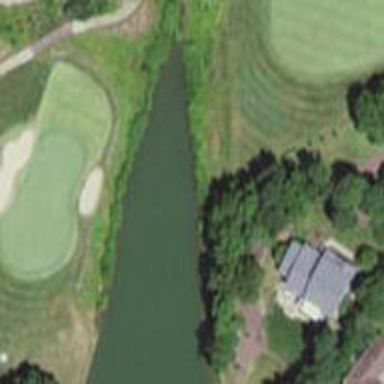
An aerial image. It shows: Water hazard in golf course. The hazard is natural water feature.